Brain MRI, t2w sequence, axial 2D slice.
Patient: age 33, sex F, weight 95 kg, height 1.95 m
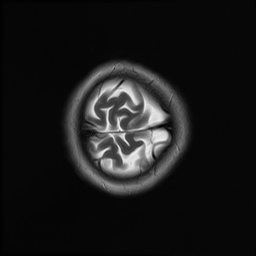